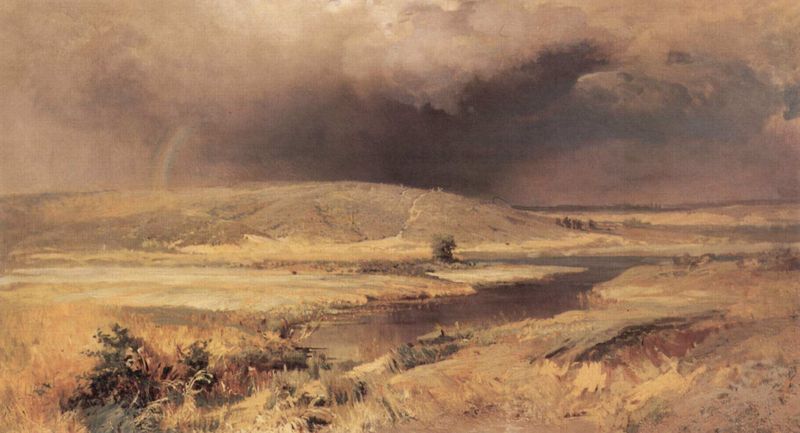
Titel: Wolga-Lagunen
Künstler: Fjodor Alexandrowitsch Wassiljew
Standort: Moskva
Institution: Tretjakow-Galerie
Schlagwörter: baum, berg, blau, dunkel, gewitter, himmel, schatten, wasser, wolken, fluss, gelb, grün, landschaft, menschen, ocker, sand, see, teich, ufer, braun, grau, hell, licht, schwarz, vordergrund, blick, gras, rot, weg, wiese, wolke, beige, leute, mensch, stein, bach, ebene, erde, ferne, gräser, horizont, hügel, natur, spiegelung, strauch, weite, busch, büsche, flach, gewässer, pastos, pfad, sträucher, wege, rosa, tal, wald, anhöhe, düster, ansicht, bogen, dürre, fels, gipfel, leere, wüste, farbe, lila, töne, violett, kahl, ziehen, moment, böschung, mündung, romantik, staffage, sturm, unwetter, wetter, stimmung, still, savanne, steppe, betrachter, regen, flussbett, fern, ödnis, gewitterwolken, flusslandschaft, druck, kuppe, sumpf, bedrohung, tümpel, karg, brauntöne, tonig, slevogt, pasos, windstille, karl, winden, schlängeln, graß, windung, gewitterstimmung, erhöhung, aum, rottmann, delta, schottland, pasto, regenbogen, wolkenbruch, chromatisch, wadi, landschat, unheil, warmtöne, gerg, abziehen, bac, wirbelsturm dürre, savanna, flußgewitter, landschaft bed